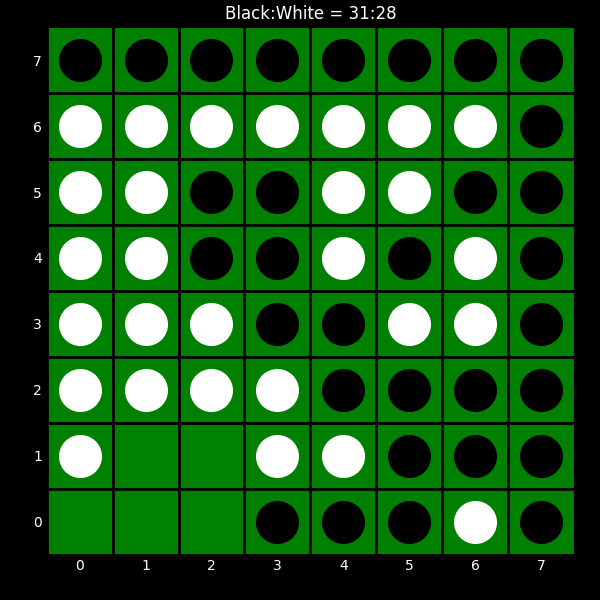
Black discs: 31
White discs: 28